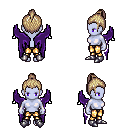
a pixel art fantasy rpg character, female body template, dark elf, purple skin, purple wings, gold greaves, white blonde short topknot hairstyle, metal boots, four views (front, back, left, right), 2x2 character sprite sheet, small pixel art, hard edges, no anti-aliasing